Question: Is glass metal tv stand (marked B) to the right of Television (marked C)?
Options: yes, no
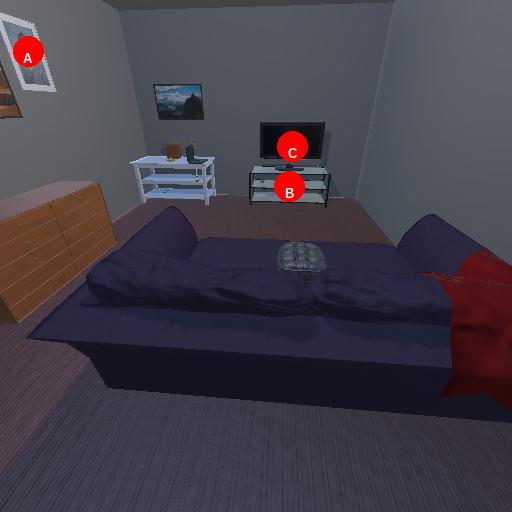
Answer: yes